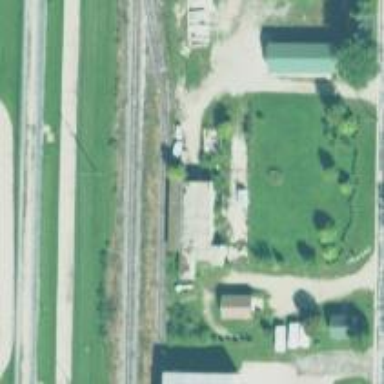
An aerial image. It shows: Railway siding with rails.